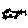
Label: car